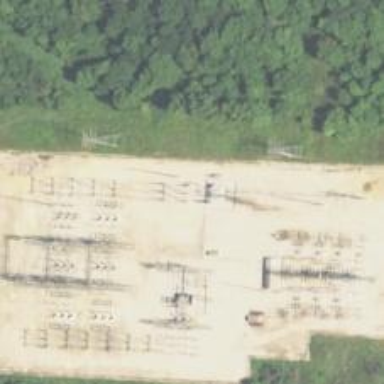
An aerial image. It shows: Switch used for power control.